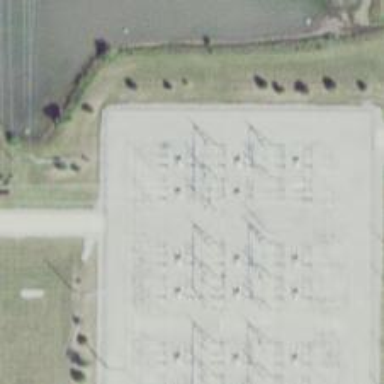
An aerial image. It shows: Switch used for power control.